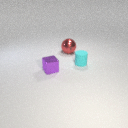
small cyan rubber cylinder to the right of small purple metal cube